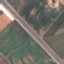
Label: Highway